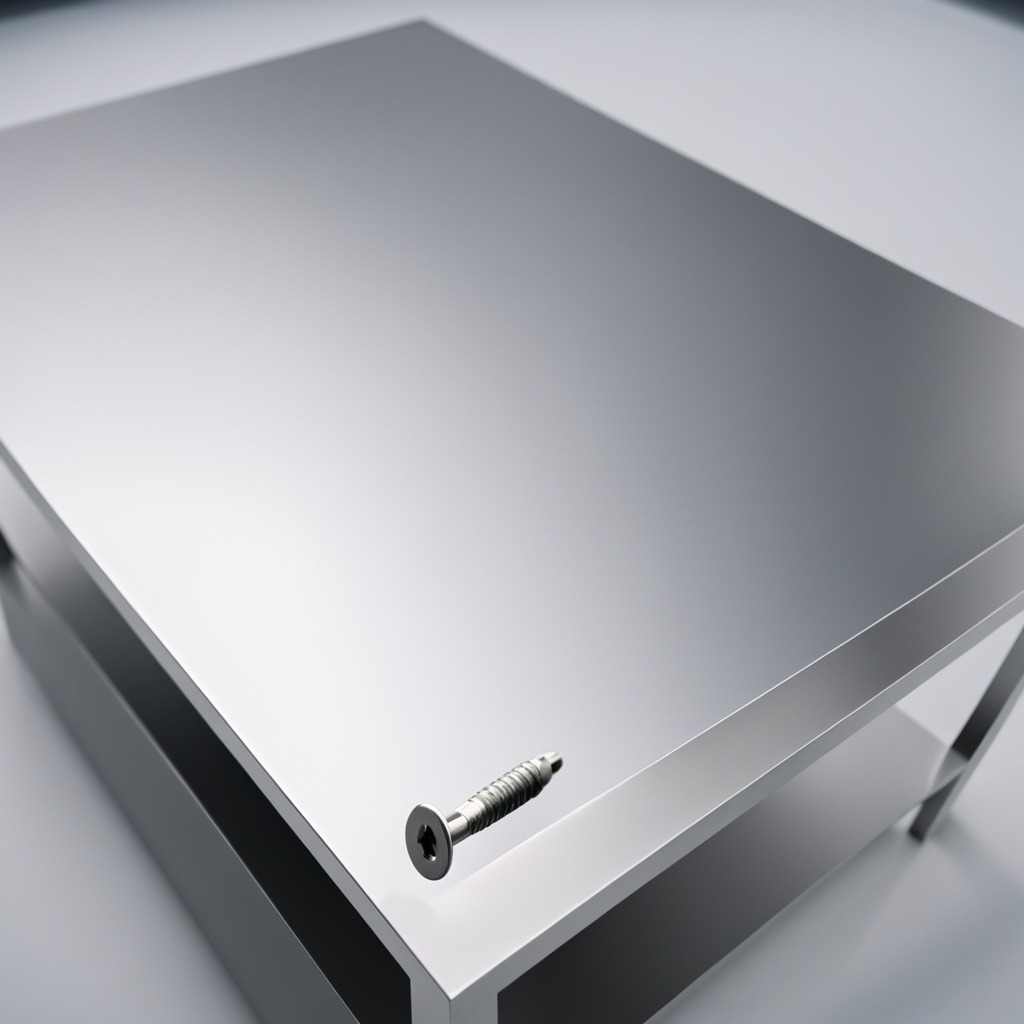
A metal screw lies on the stainless steel table in a high-end prototyping lab.